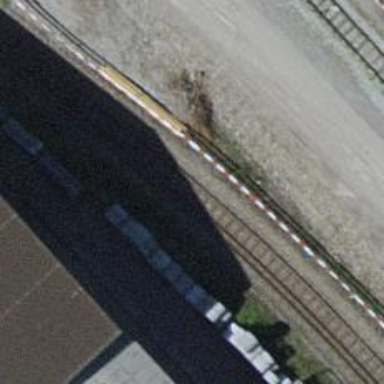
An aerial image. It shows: Single-track spur railway line.